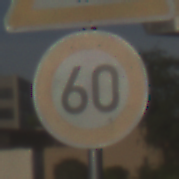
Verkehrszeichen: Geschwindigkeit60
Zusatzzeichen oben: ViehtriebRechts
Umgebung: Outdoor, Suburban
Tageszeit: SunriseSunset
Wetter: PartlyCloudy
Licht: Natural
Jahreszeit: NotSpecified
Kontrast: HighContrast